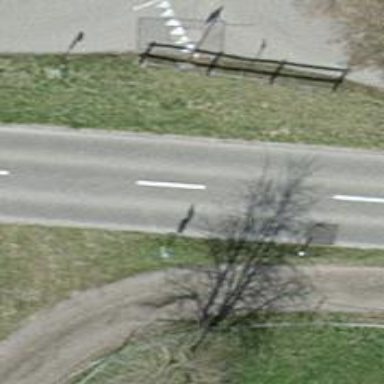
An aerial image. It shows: Tertiary road with asphalt surface.